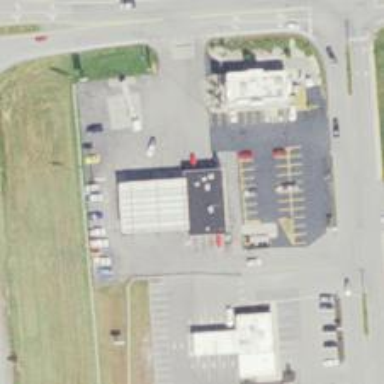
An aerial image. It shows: Convenience shop.